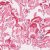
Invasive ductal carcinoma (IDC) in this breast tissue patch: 0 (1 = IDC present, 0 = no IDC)